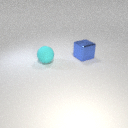
large cyan rubber sphere in front of large blue metal cube